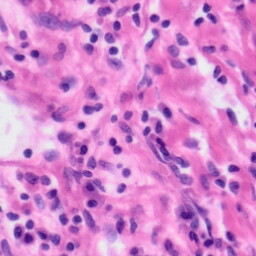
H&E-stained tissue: Tonsil